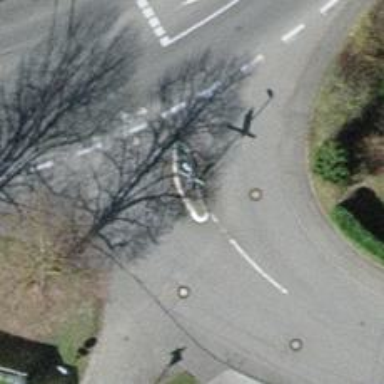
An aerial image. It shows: Traffic calming island.